Interaction volume radius: 5 \u00c5
Interaction volume height: 20 \u00c5
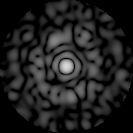
Disorder parameter: 0.8131